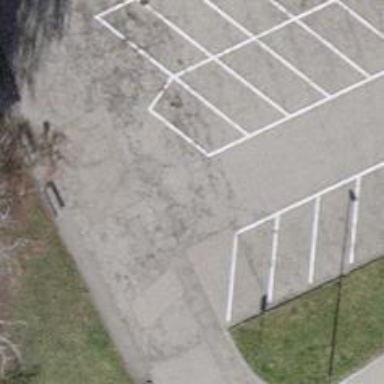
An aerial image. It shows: Road serving as parking aisle.